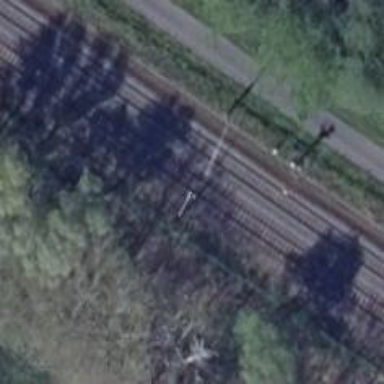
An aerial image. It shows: Milestone along the railway with catenary mast.